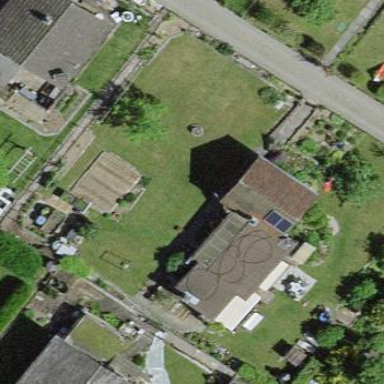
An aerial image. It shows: Bungalow-style building.